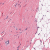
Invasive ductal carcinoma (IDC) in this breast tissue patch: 0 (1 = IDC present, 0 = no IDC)